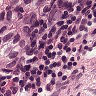
Metastatic tissue present: yes